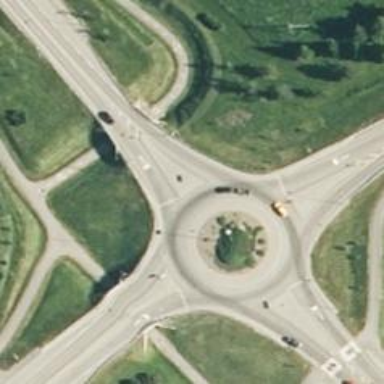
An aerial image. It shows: Asphalt road marked as trunk highway leading to roundabout.